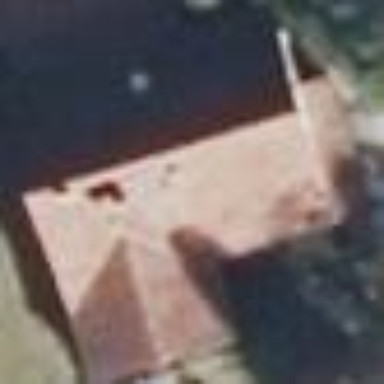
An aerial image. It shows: Detached building.